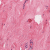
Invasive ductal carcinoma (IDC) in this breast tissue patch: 0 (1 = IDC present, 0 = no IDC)